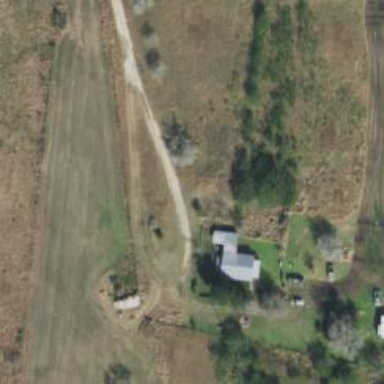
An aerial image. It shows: Driveway leading to service road.